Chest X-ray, PA view. Patient: 40 years old, sex M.
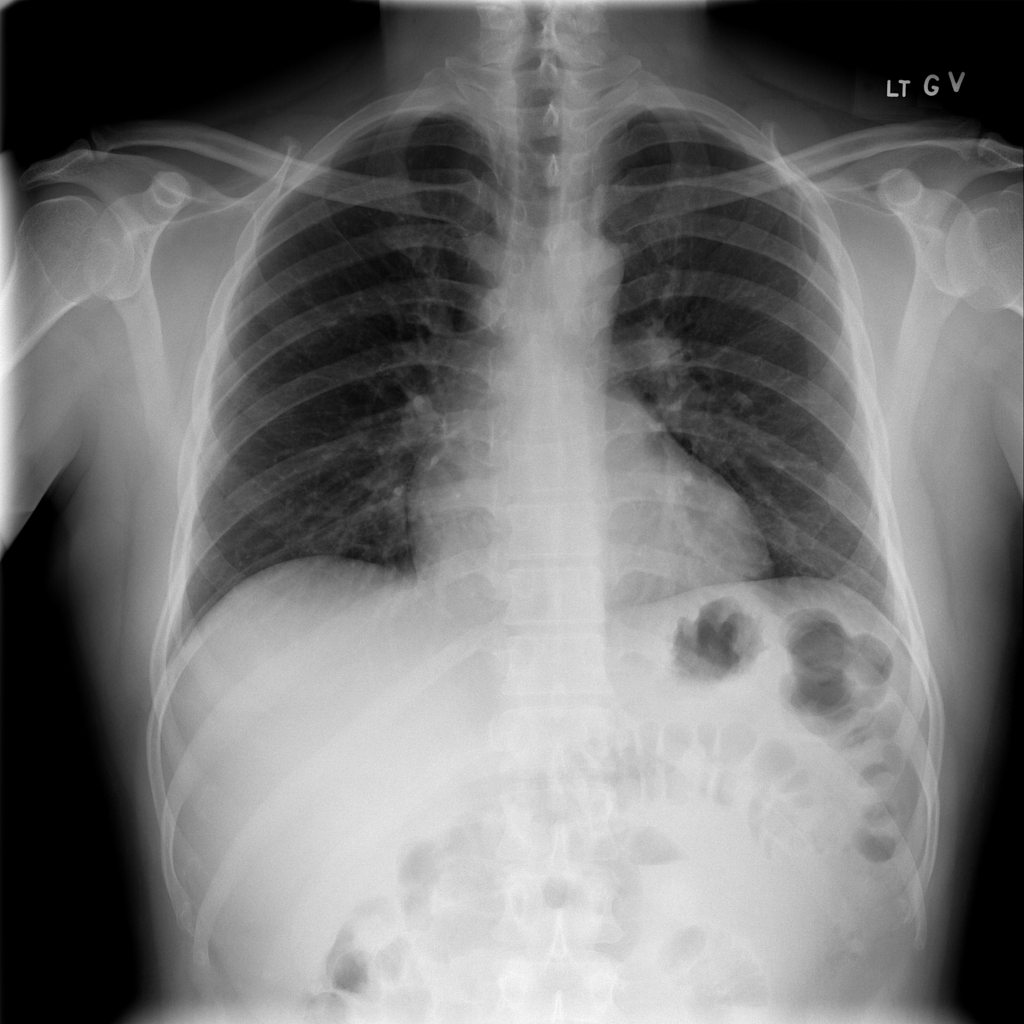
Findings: No Finding